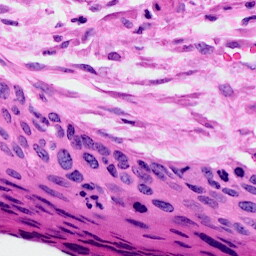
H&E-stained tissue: Cervix